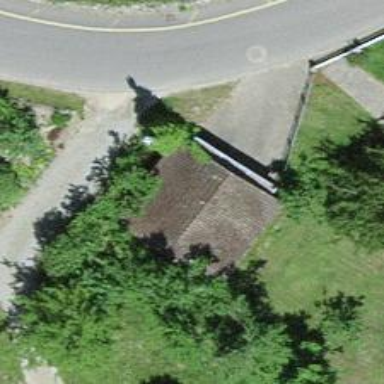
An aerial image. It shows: Garage.